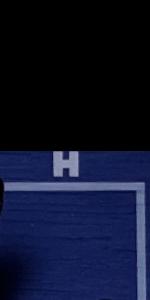
Label: Empty